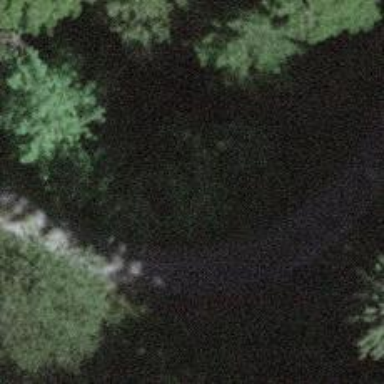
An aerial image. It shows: Culvert tunnel.